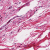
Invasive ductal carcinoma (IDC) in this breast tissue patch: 0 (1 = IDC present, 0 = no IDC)